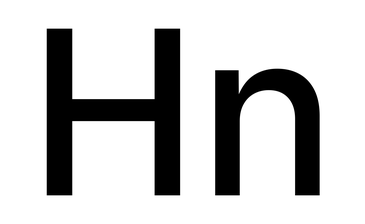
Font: Inter_Medium